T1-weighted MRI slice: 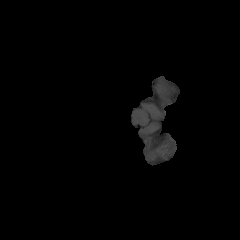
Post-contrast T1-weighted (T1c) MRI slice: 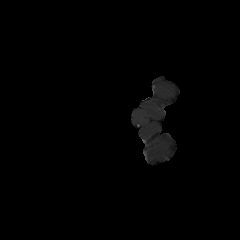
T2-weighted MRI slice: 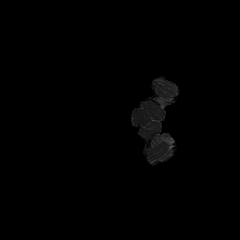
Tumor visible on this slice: no